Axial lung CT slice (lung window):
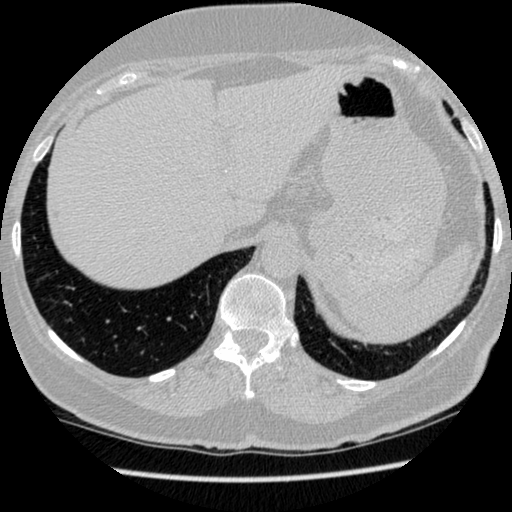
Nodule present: no